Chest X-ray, PA view. Patient: 25 years old, sex M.
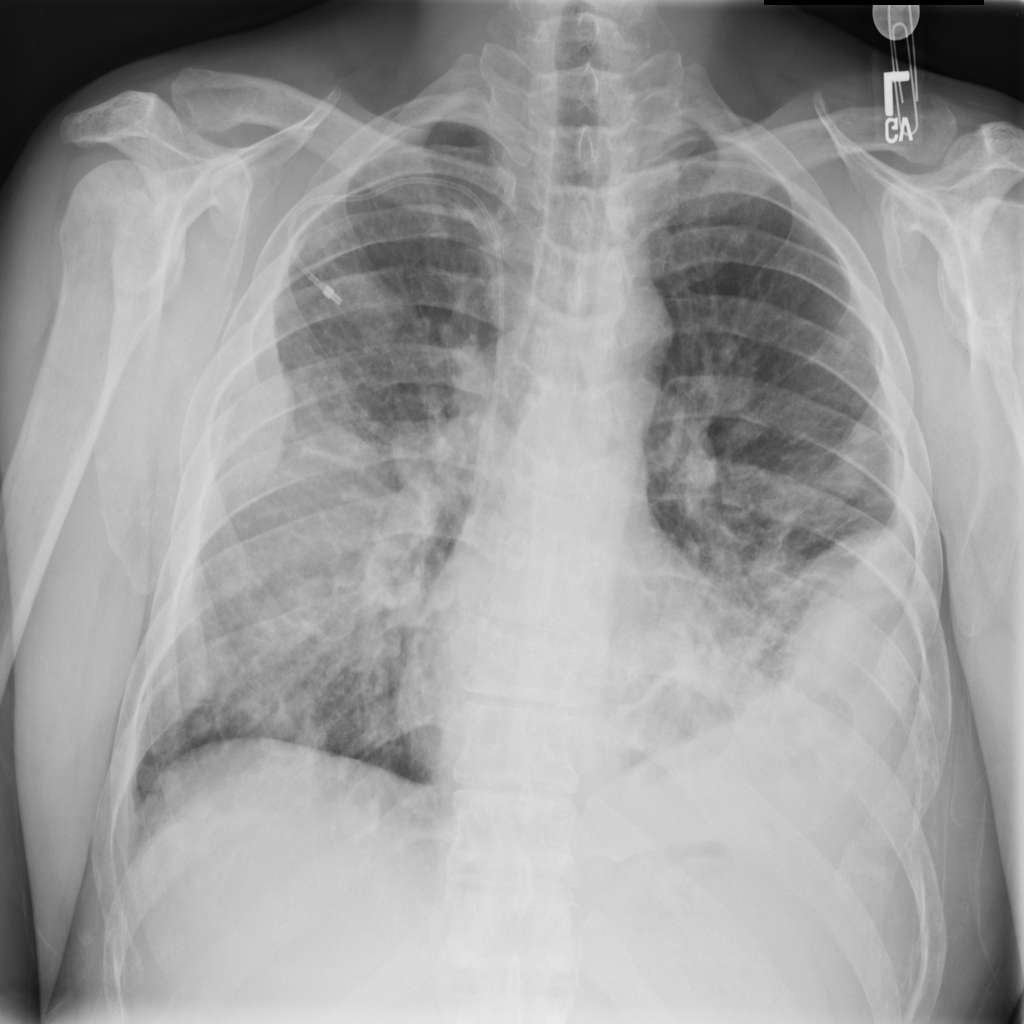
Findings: Mass, Nodule